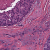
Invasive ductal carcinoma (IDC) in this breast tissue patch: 0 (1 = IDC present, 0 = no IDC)